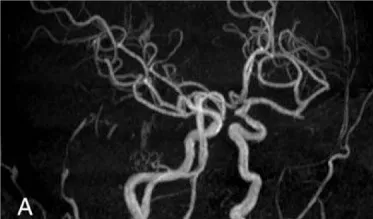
Preoperative MRA (A) shows unruptured intracranial aneurysm on left MCA bifurcation.
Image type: radiology (mri)